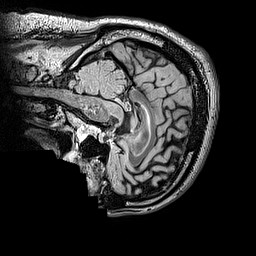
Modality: FLAIR
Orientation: sagittal
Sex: male
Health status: ill
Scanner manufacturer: siemens
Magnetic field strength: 3 T
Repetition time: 5 s
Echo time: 0.388 s